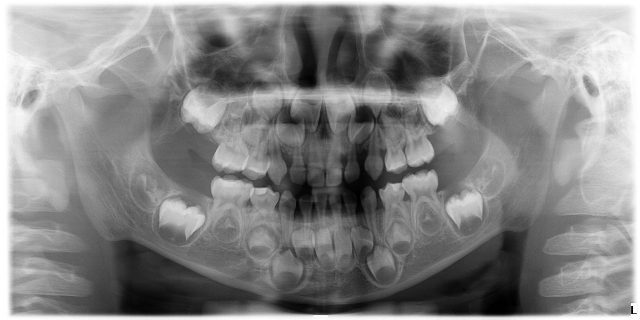
child